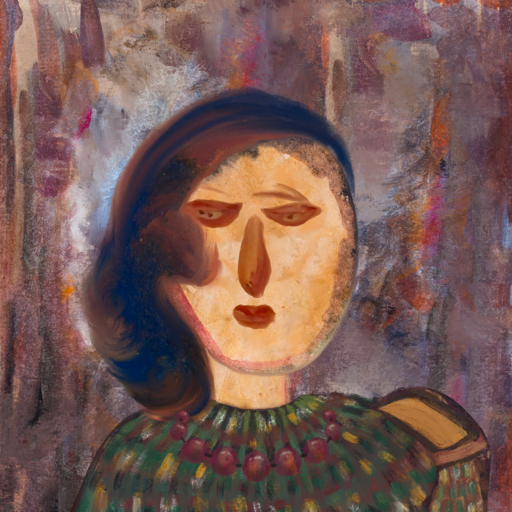
Background: Hypocrite, Head And Neck Front: Childish, Face Front: Pious_Lady, Bust: After_Raid, Hair Front: Mother_And_Son_Son, Head Accessory: Blank, Second Necklace: Blank, Necklace: Irani_2, Baby: Blank